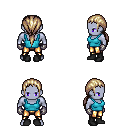
a pixel art fantasy rpg character, male body template, dark elf, purple skin, teal pirate shirt, gold greaves, white blonde ponytail hairstyle, metal gloves, black shoes, four views (front, back, left, right), 2x2 character sprite sheet, small pixel art, hard edges, no anti-aliasing